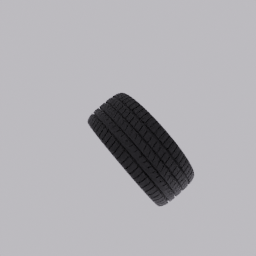
Label: mechanical